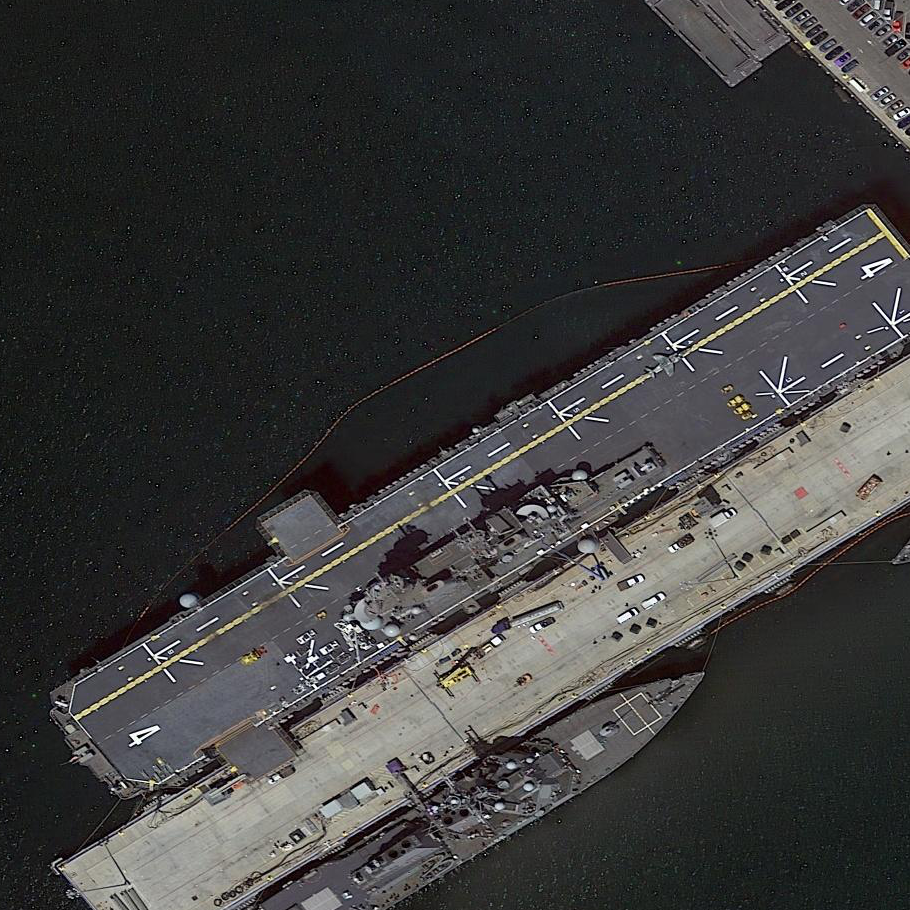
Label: assault